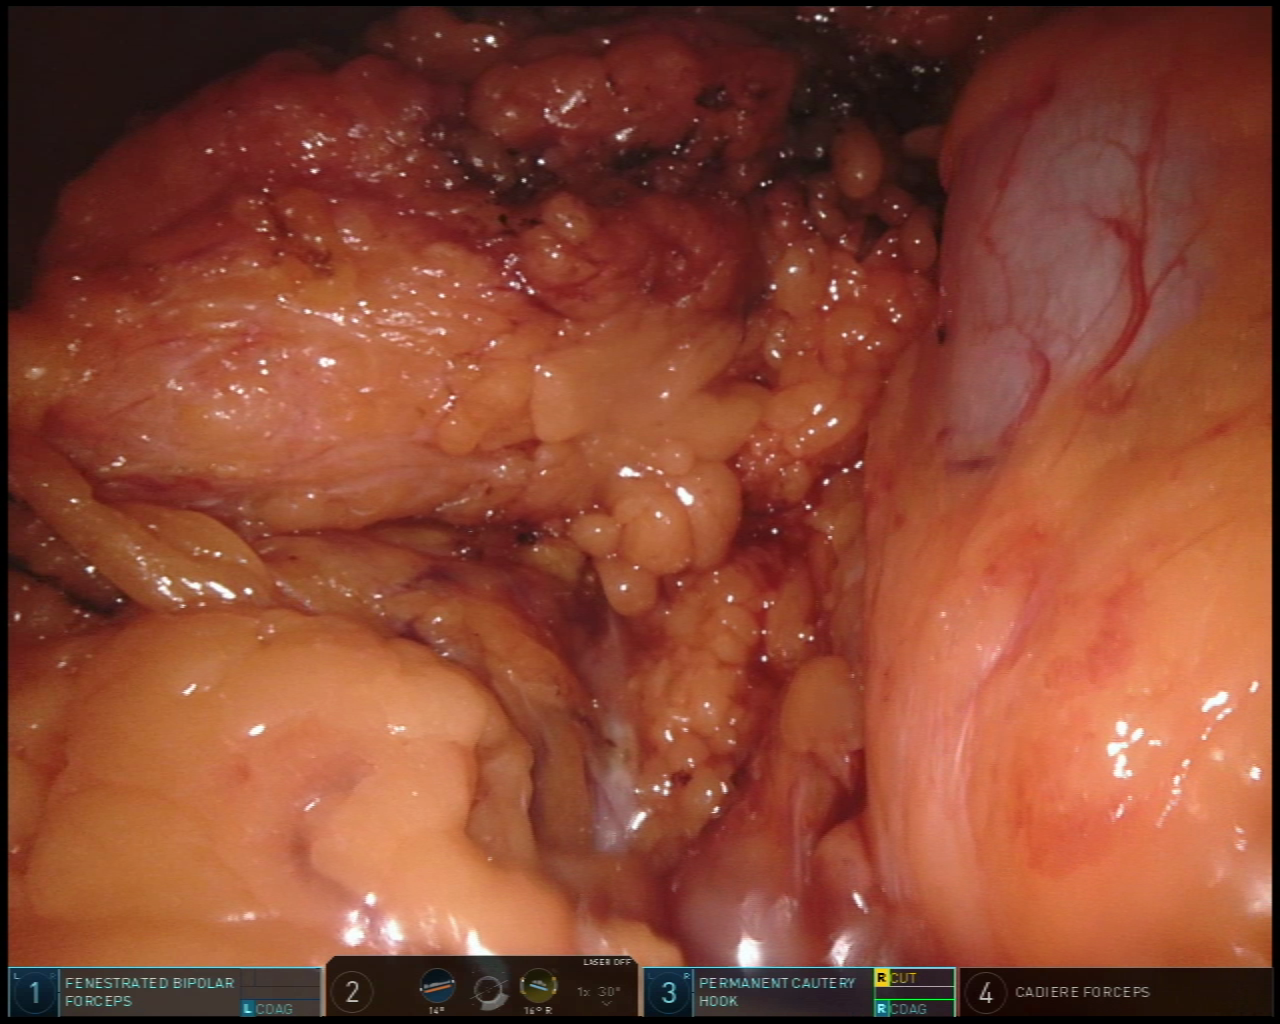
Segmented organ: stomach
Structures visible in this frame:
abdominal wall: yes
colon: yes
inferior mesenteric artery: no
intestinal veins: no
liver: no
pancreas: no
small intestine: no
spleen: no
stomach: yes
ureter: no
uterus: no
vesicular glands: no